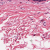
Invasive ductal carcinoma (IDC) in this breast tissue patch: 0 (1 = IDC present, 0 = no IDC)